Электрическая цепь состоит из двух резисторов с сопротивлениями $R_{1}$ и $R_{2}$ и конденсатора емкостью $C$ (см. рисунок). Участок $AB$ провода проходит вдоль диаметра одного из витков длинного соленоида, сила тока в котором линейно растет со временем.
Найдите заряд $q$ конденсатора в установившемся режиме, если ток в резисторе $R_{1}$ при этом равен $I_{1}$.
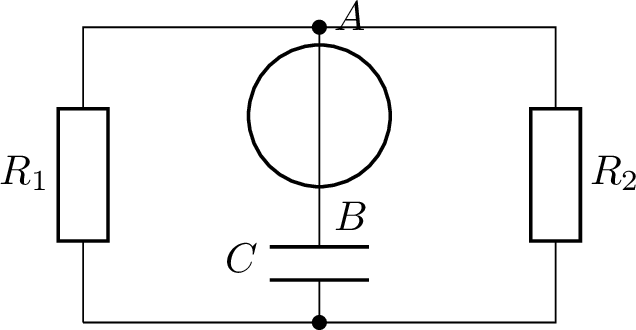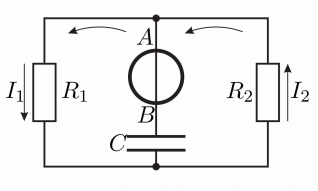
Решение: Из-за изменений магнитного поля в каждом контуре возникает ЭДС индукции, равная скорости изменения потока через этот контур. Пусть $\mathscr{E}$ - ЭДС в контуре, содержащем $R_{1}$ и $C$ (см. рисунок), тогда в контуре, содержащем $R_{1}$ и $R_{2}$, ЭДС равна $2 \mathscr{E}$. Запишем второе правило Кирхгофа для этих контуров: $$ \mathscr{E}=I_{1} R_{1}+\frac{q}{C}, \quad 2 \mathscr{E}=I_{1} R_{1}+I_{2} R_{2}. $$  В установившемся режиме заряд конденсатора постоянен, ток через него не идёт и, следовательно, $I_{1}=I_{2}$. Решая уравнения выше, находим $$ q=\frac{1}{2} C I_{1}\left(R_{2}-R_{1}\right). $$
Ответ: $$ q=\frac{1}{2} C I_{1}\left(R_{2}-R_{1}\right) $$
Темы:
T, Электромагнетизм, Всероссийские, Электромагнитная индукция